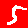
Digit: 5